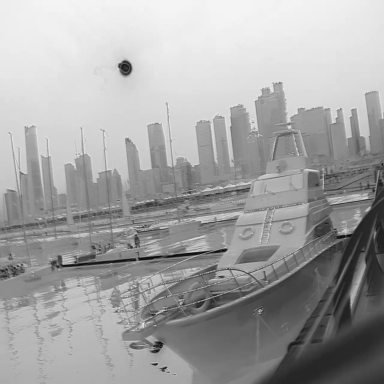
There are six objects shown in the infrared image, including a canoe, and five sailboats.